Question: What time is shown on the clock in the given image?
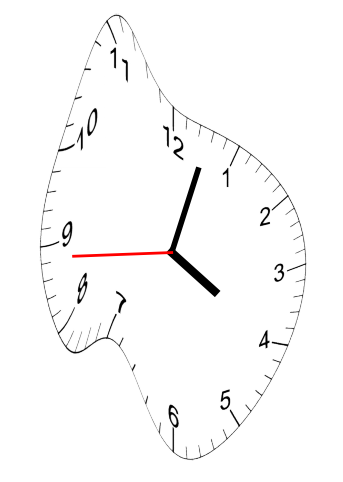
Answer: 04:02:44